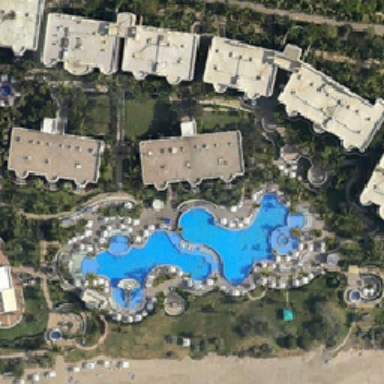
Two empty blue swimming pools are next to each other and there are two grey buildings .